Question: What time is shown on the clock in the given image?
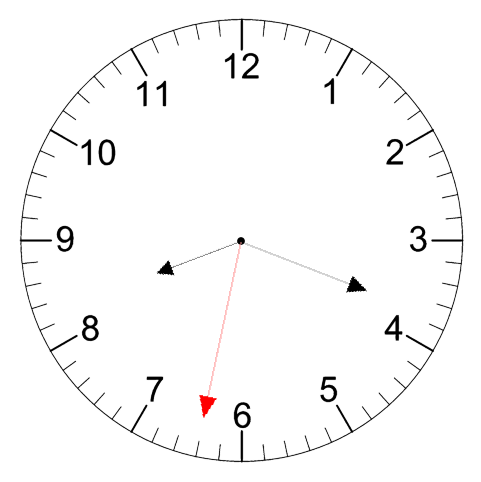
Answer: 08:18:32